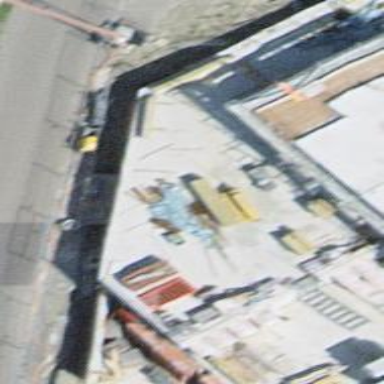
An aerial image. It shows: Parking entrance.